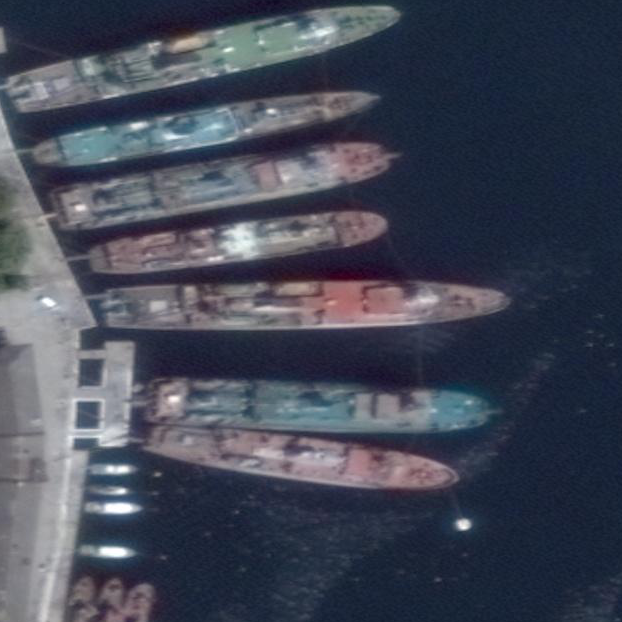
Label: civil